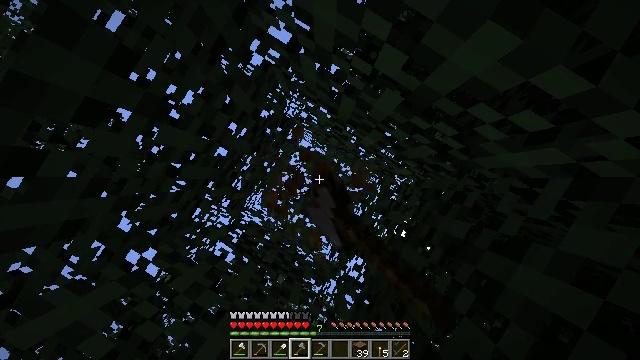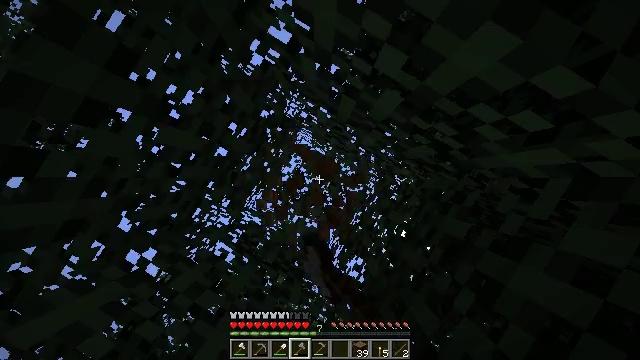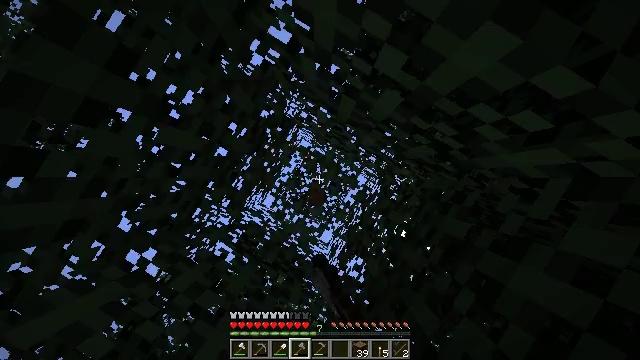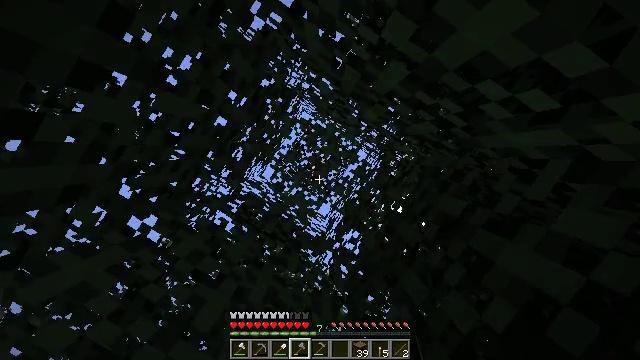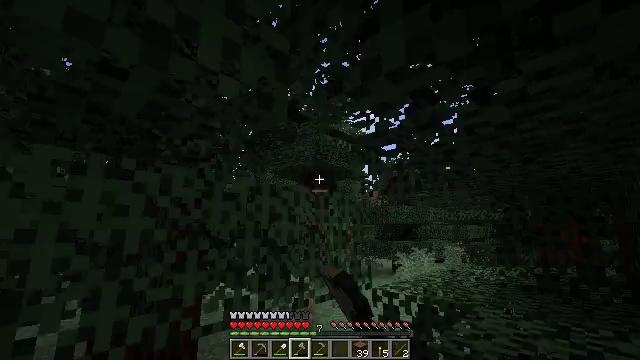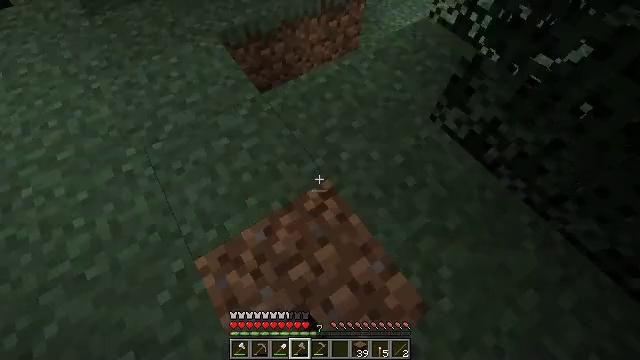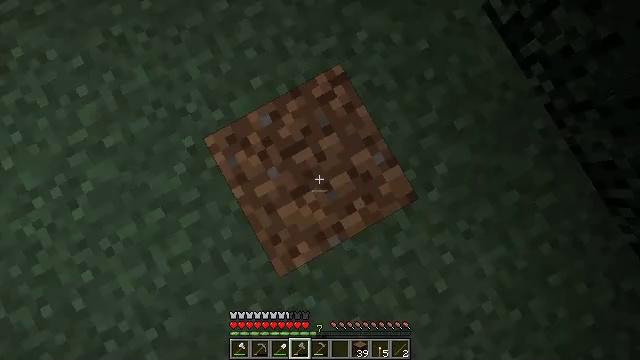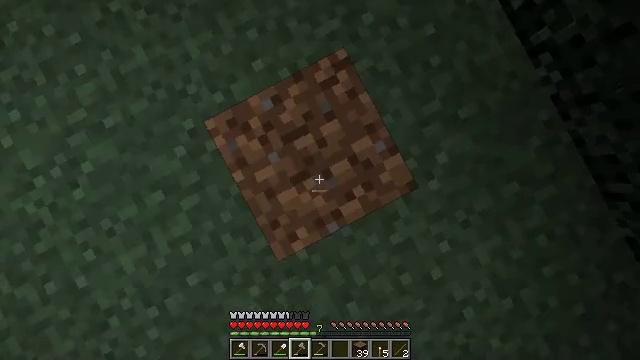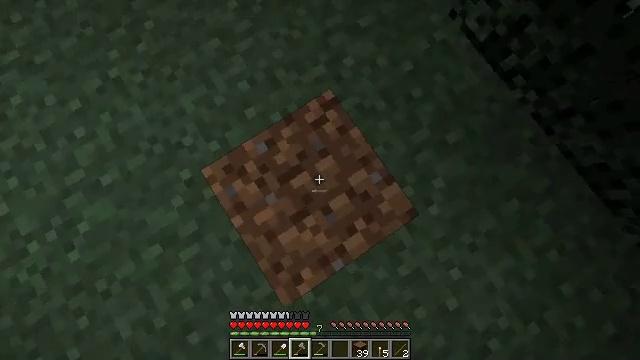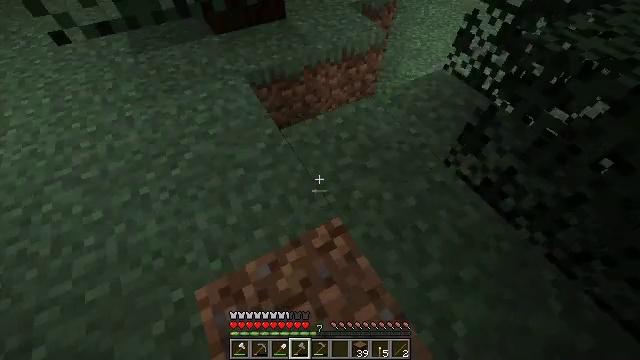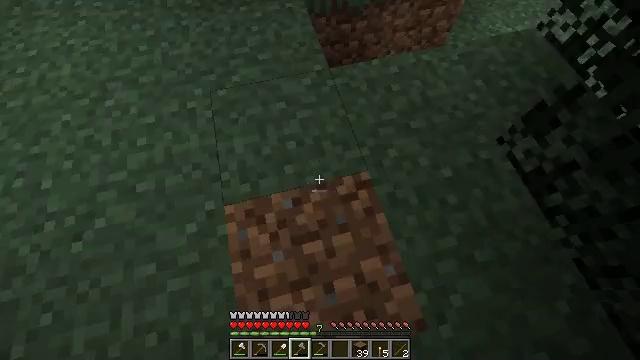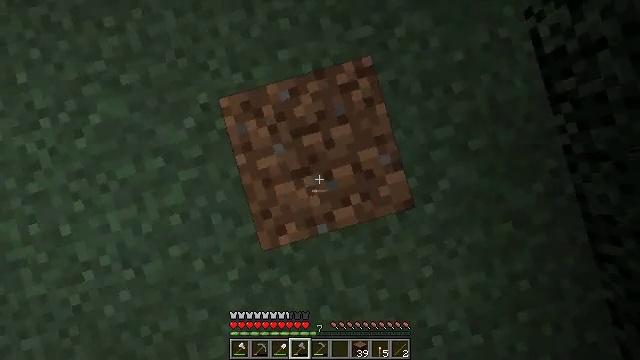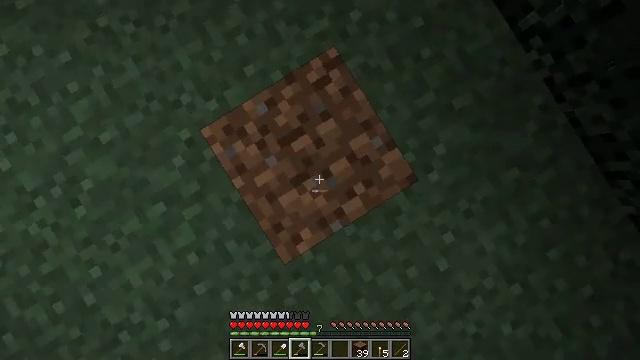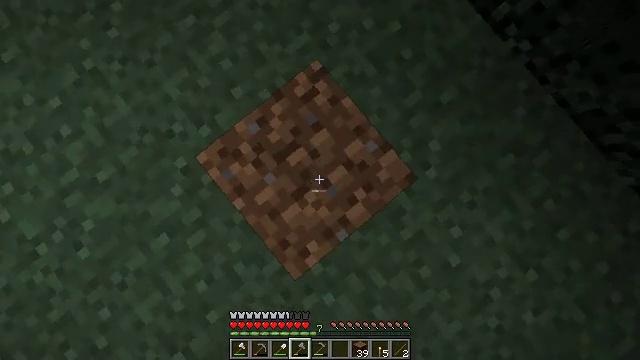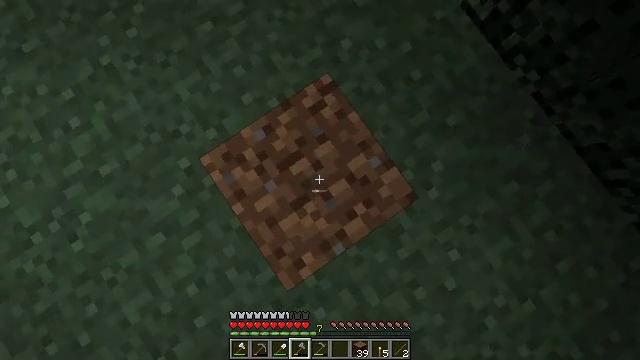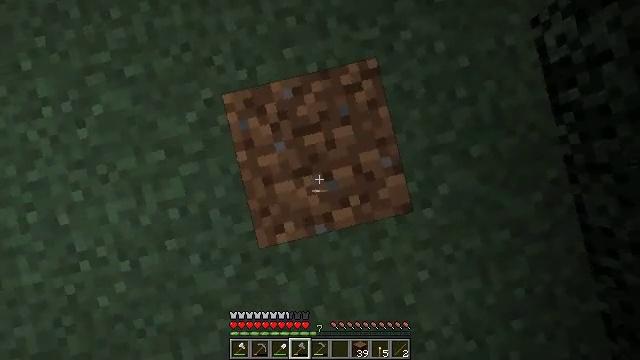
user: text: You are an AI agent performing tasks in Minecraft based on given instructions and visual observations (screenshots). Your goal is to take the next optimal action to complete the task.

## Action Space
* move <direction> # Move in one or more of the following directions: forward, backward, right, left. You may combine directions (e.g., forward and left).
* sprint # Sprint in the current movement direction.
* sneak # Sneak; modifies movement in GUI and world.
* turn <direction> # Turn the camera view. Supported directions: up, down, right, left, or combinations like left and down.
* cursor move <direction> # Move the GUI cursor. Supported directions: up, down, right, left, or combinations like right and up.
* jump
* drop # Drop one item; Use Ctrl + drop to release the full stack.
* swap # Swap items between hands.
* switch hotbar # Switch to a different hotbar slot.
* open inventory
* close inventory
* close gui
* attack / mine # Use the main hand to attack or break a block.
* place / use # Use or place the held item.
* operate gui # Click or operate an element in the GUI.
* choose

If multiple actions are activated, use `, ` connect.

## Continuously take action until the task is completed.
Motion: motion action
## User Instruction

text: Punch the spruce leaves to get saplings.
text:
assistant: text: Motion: attack / mine
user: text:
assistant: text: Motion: attack / mine
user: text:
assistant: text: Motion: turn right and down, attack / mine
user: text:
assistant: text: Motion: turn right and down
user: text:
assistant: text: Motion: turn left and down
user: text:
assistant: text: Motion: turn left and down
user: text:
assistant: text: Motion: turn left and down
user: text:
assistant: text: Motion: turn right and up
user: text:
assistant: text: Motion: turn left and up
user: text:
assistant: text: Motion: turn left and down
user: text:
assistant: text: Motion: turn right and down
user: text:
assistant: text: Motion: turn right and down
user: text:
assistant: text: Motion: turn right and up
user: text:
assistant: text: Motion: turn left and up
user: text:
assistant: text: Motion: turn left and down
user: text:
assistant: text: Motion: turn right and down
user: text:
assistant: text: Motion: turn right
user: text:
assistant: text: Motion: turn left and up
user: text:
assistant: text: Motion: turn left and down
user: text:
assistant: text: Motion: turn right and down
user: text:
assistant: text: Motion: turn right
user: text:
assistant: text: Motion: no_op
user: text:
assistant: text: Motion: turn left
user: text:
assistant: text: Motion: turn left and down
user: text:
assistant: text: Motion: turn right and down
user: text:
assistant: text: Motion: turn right and up
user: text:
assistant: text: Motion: turn left and up
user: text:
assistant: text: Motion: turn left and up
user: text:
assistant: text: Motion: turn up
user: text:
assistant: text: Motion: turn left and up